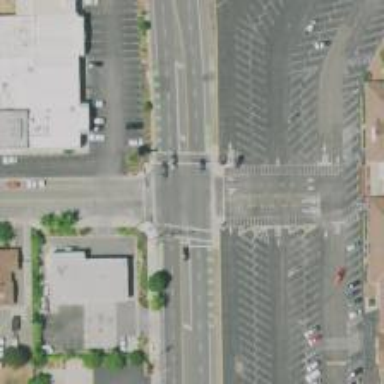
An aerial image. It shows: Solid stop line on the road.